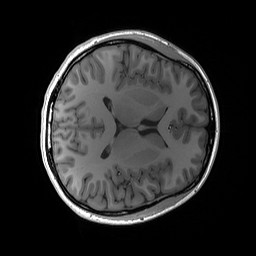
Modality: T1w
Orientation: axial